Interaction volume radius: 5 \u00c5
Interaction volume height: 20 \u00c5
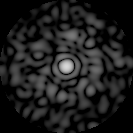
Disorder parameter: 0.849